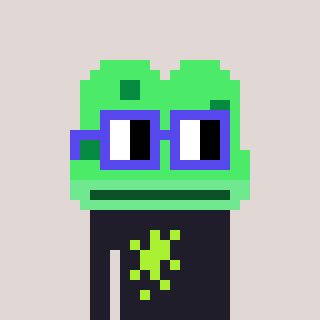
a pixel art character with square blue glasses, a frog-shaped head and a grayscale-colored body on a warm background